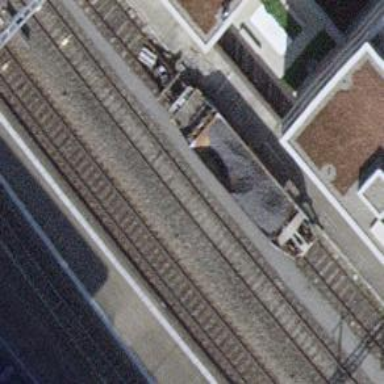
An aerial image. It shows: Single-track electrified railway siding with contact line.